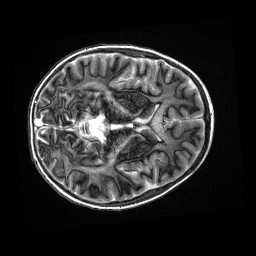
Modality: MP2RAGE
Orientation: axial
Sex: male
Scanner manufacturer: siemens
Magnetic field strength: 3 T
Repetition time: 5 s
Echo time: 0.00355 s